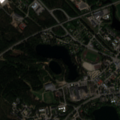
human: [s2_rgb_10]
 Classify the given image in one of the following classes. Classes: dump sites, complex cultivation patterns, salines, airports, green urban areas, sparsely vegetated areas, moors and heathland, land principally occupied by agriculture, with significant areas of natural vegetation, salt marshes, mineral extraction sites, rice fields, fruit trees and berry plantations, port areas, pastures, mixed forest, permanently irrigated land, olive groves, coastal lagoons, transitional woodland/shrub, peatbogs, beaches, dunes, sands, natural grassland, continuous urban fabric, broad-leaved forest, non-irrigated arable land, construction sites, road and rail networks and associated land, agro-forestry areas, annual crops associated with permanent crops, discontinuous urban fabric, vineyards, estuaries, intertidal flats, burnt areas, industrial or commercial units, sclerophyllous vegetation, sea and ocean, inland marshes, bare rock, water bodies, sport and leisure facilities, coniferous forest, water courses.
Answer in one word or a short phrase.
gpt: discontinuous urban fabric, industrial or commercial units, land principally occupied by agriculture, with significant areas of natural vegetation, coniferous forest